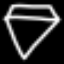
Label: diamond